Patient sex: M
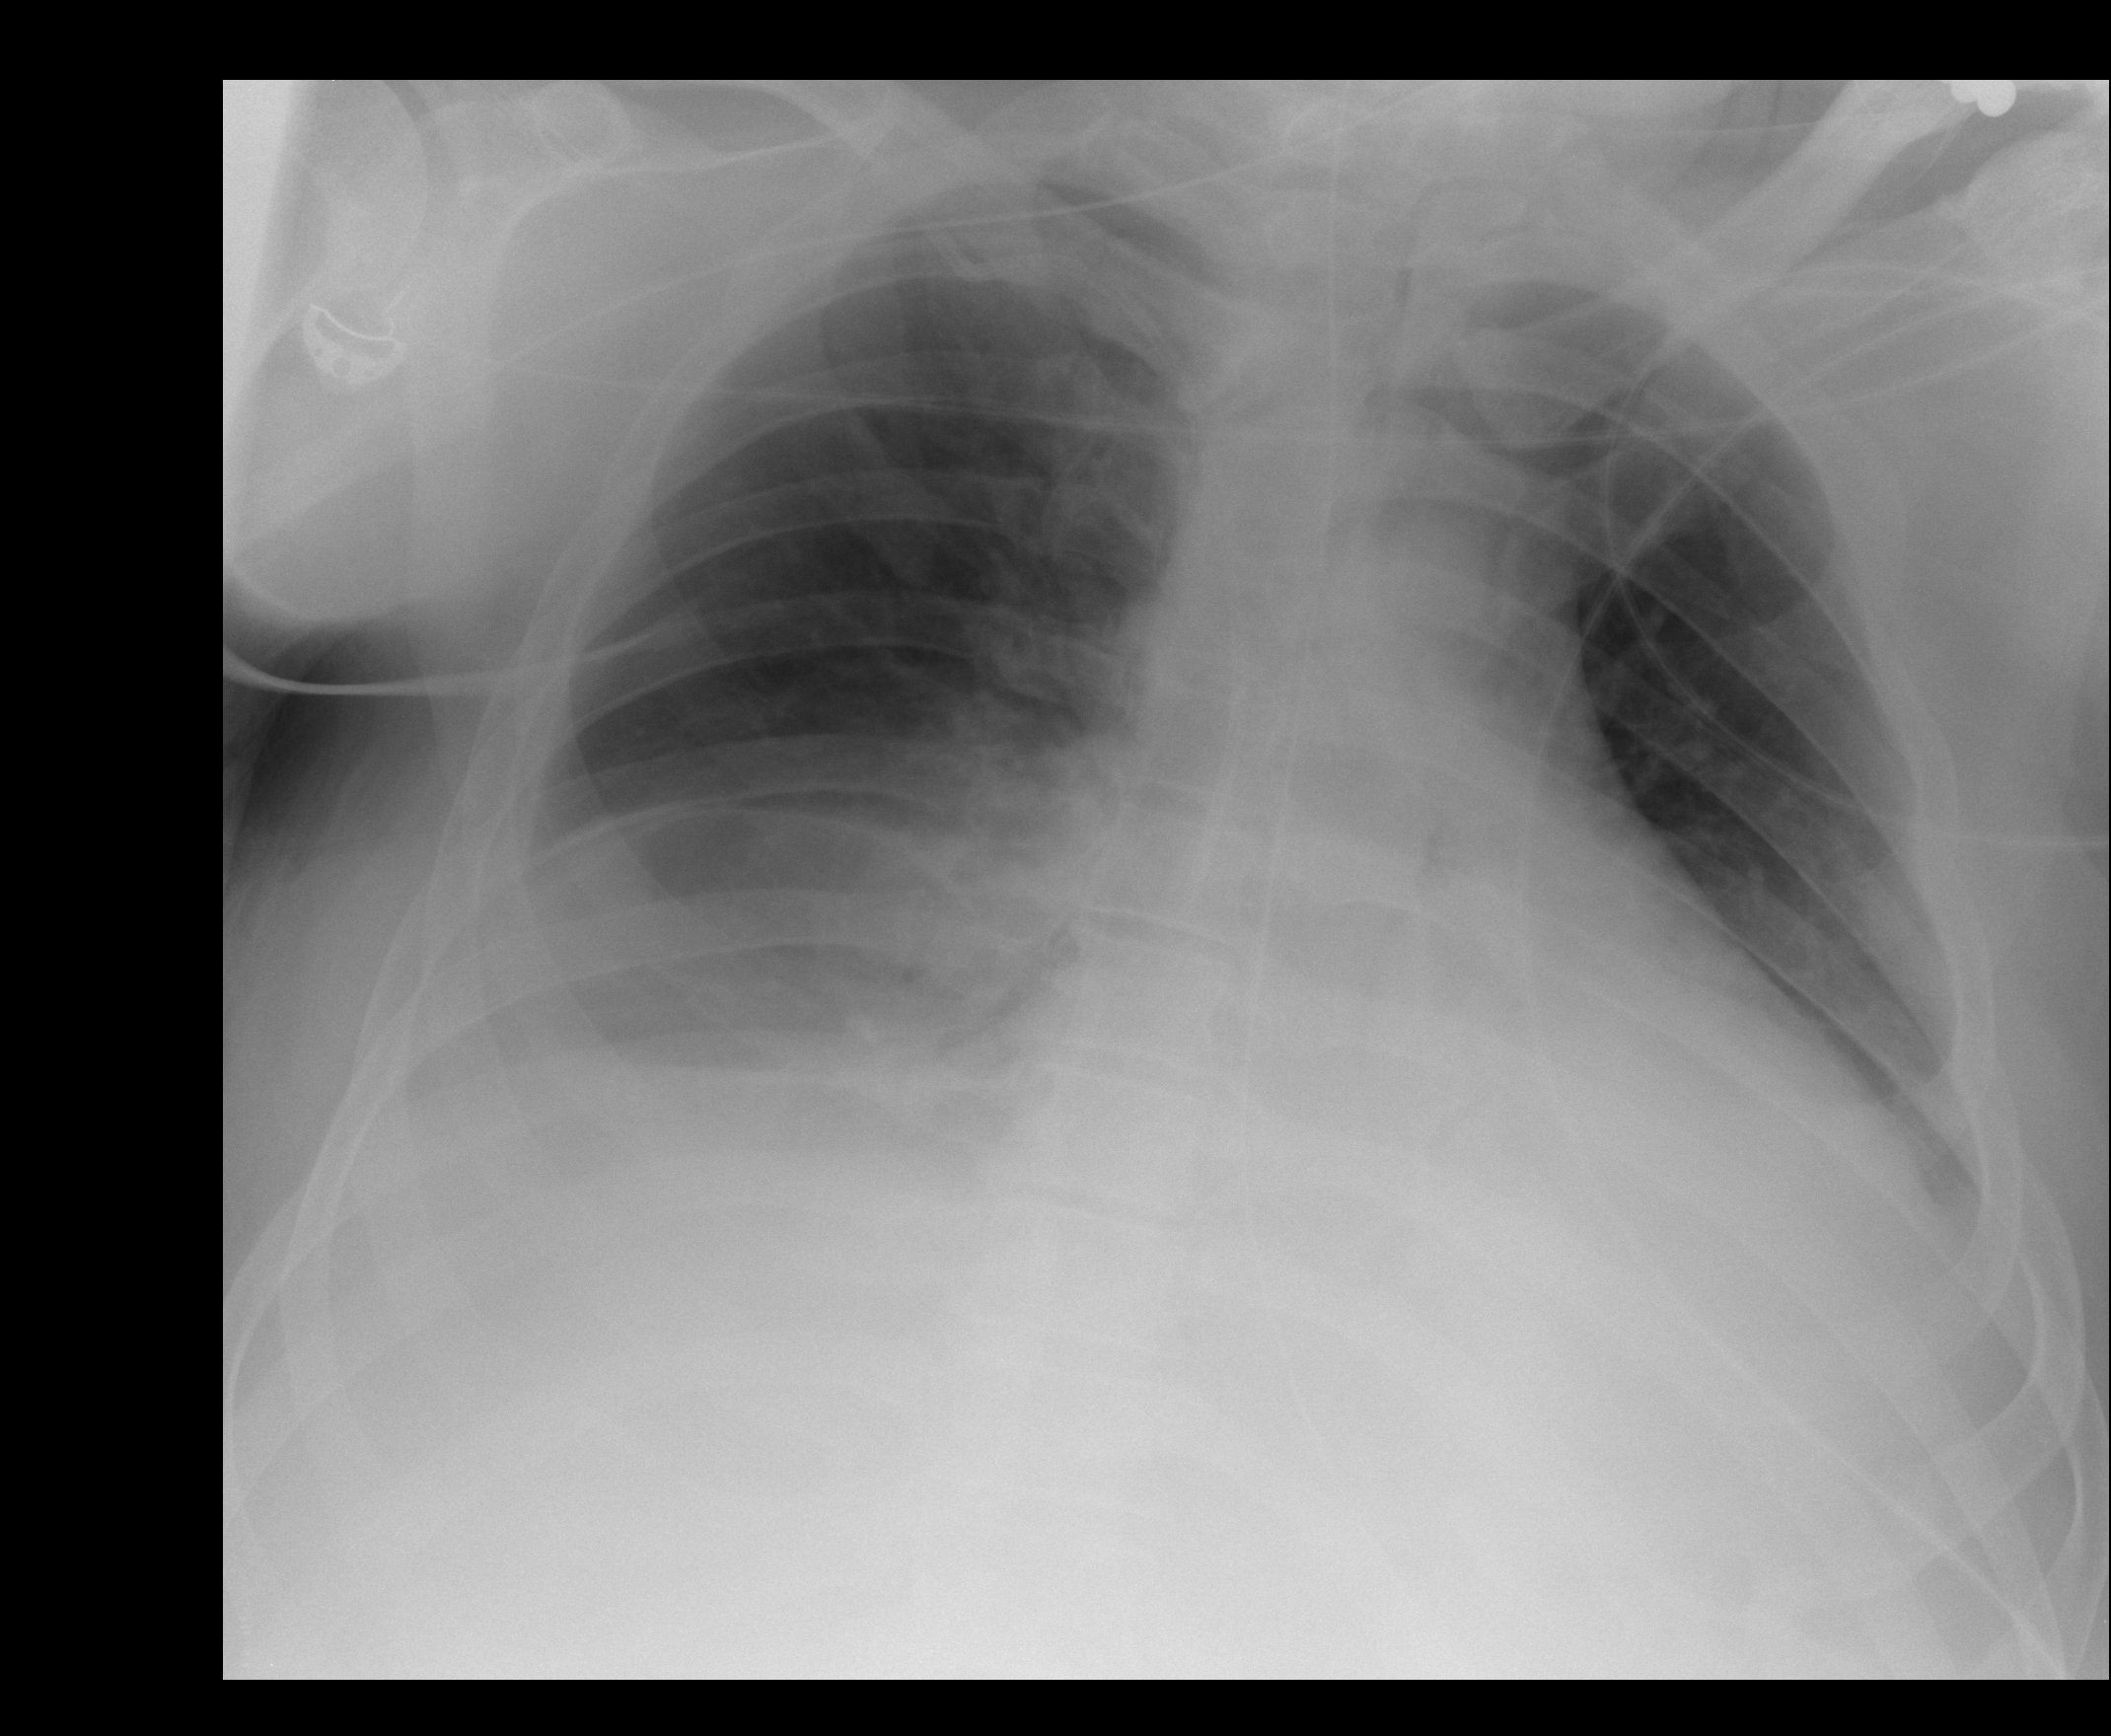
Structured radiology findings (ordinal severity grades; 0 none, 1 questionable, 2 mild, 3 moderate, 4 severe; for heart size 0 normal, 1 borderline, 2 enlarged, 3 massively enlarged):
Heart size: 2
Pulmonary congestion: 1
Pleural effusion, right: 2
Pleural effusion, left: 2
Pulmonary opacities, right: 0
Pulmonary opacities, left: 0
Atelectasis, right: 2
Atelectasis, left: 2